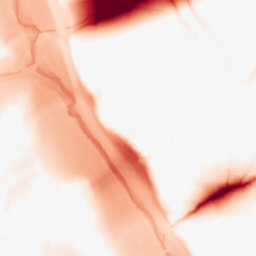
Category: morphological
Decomposition family: tophat
Decomposition parameters: size: 50
mode: black
Upsampling method: sinc_hamming
Upsampling parameters: scale: 4
kernel_size: 8
Upsampling scale: 4